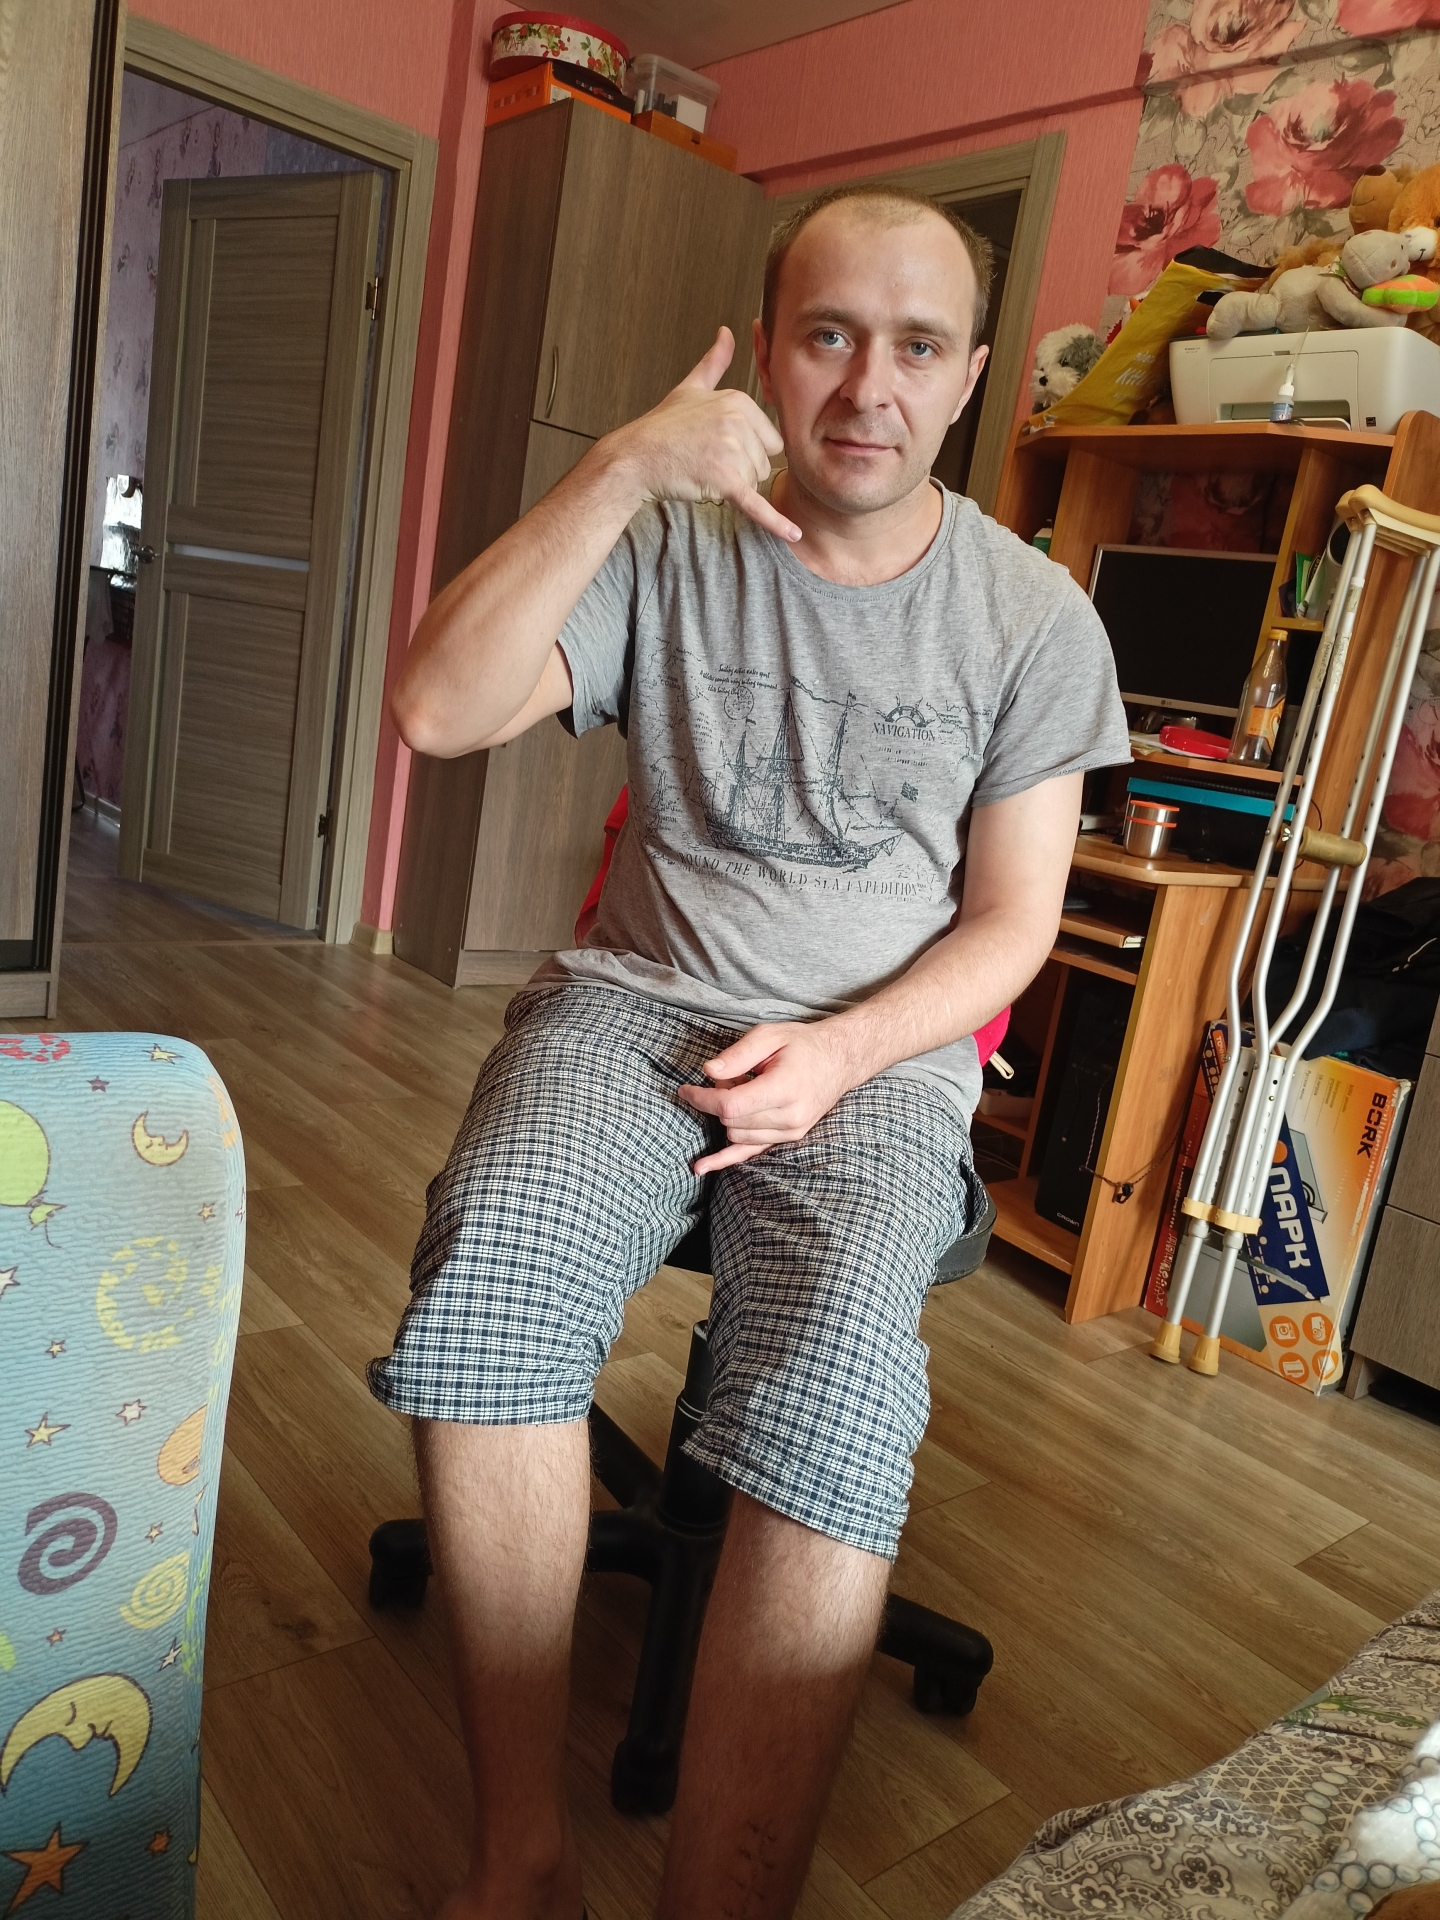
Label: clear